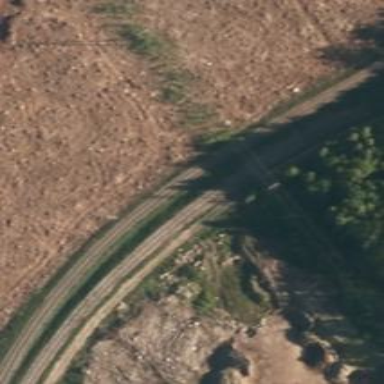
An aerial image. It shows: Disused railway spur line.